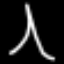
Label: The Eiffel Tower